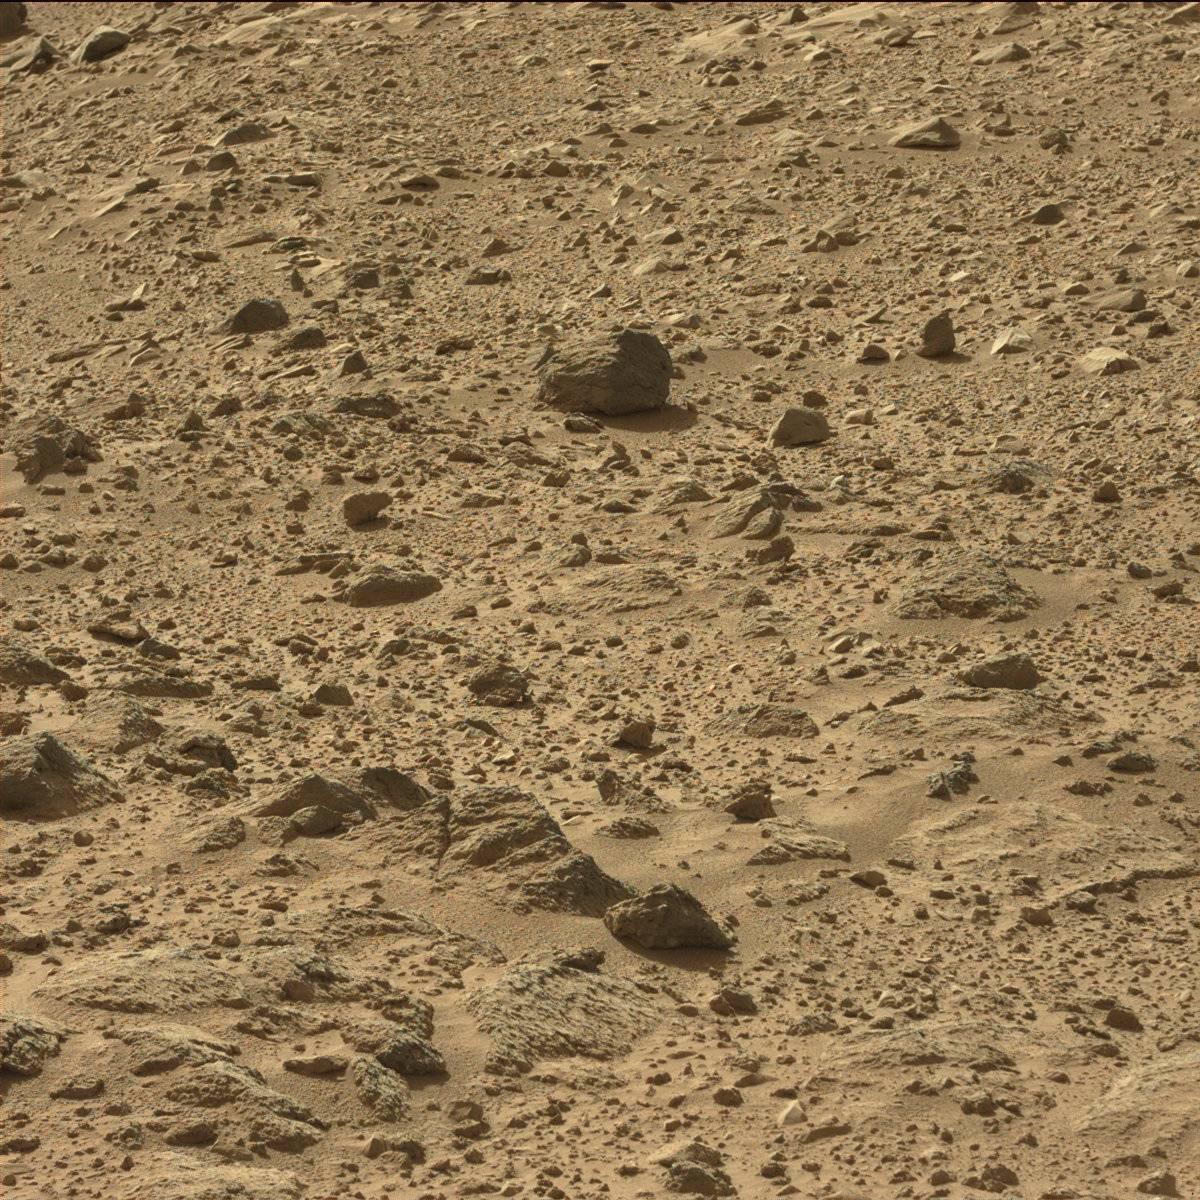
Terrain classes present: Bedrock, Rock, Sand / Soil